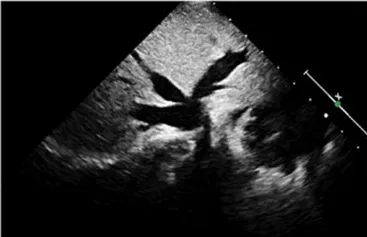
Echocardiography of patient #1 prior to treatment with ivabradine. (B) Liver ultrasound revealed dilated inferior vena cava and hepatic veins.
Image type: radiology (ultrasound)